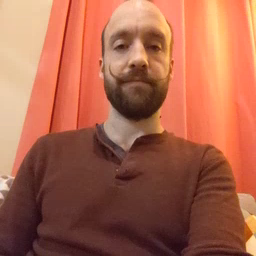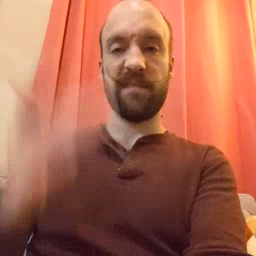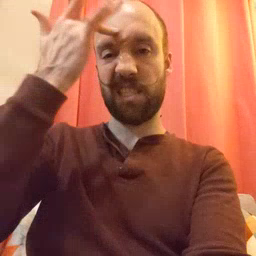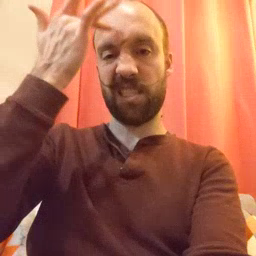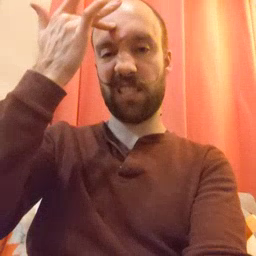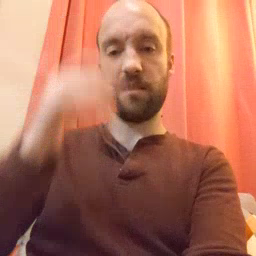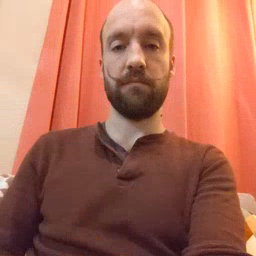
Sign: sick